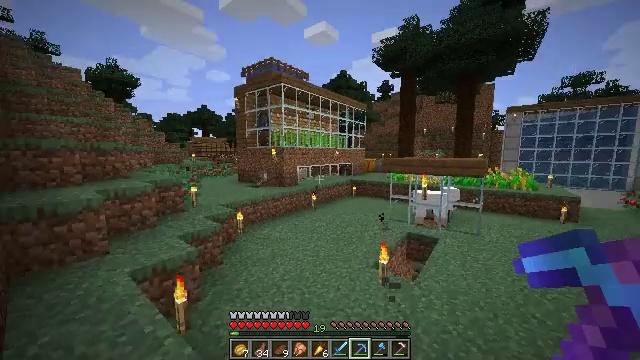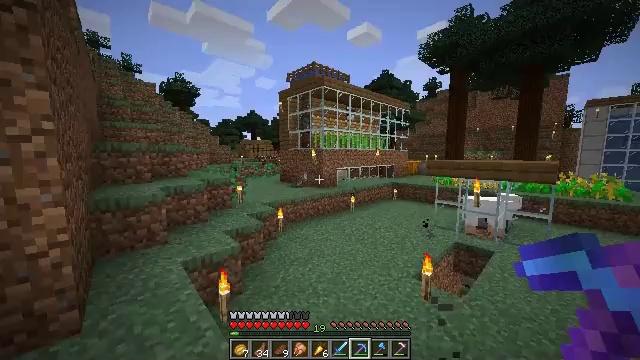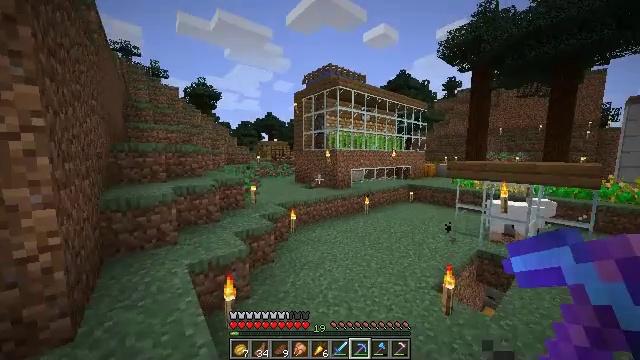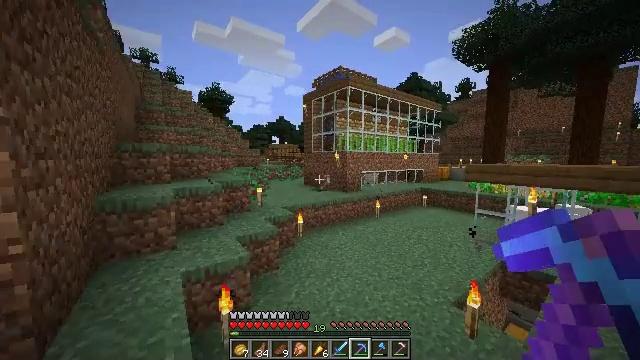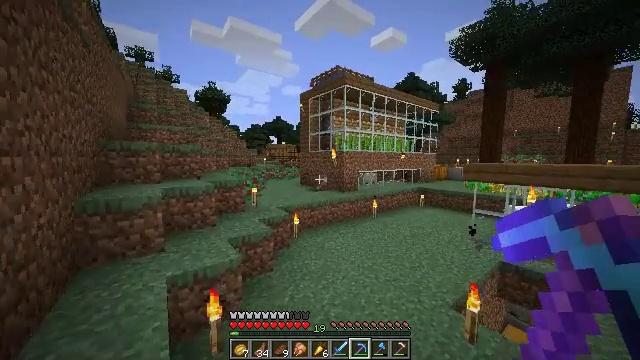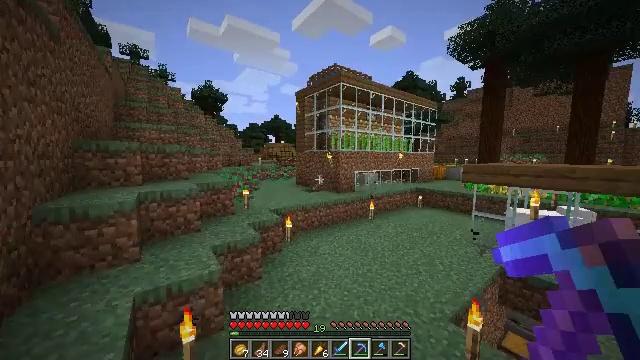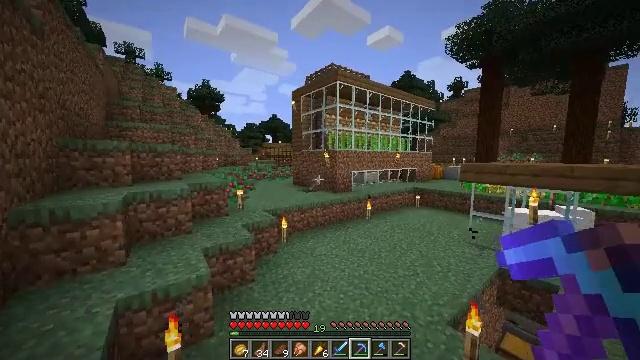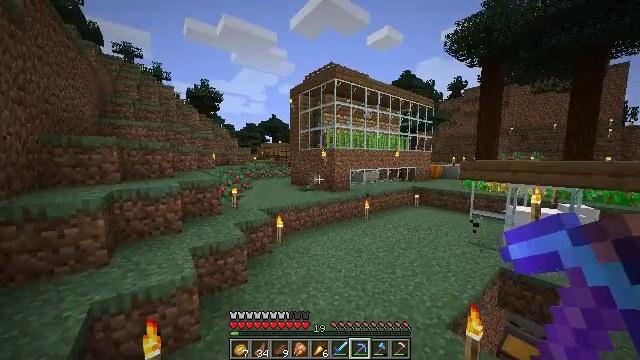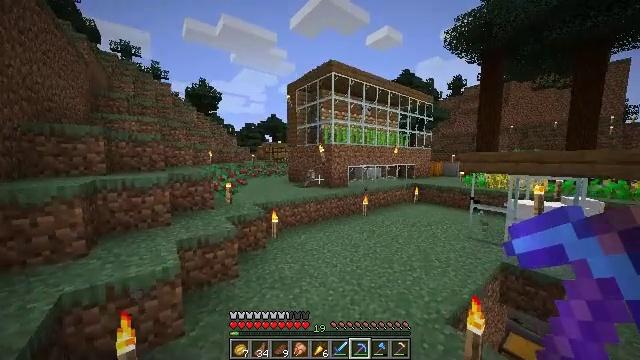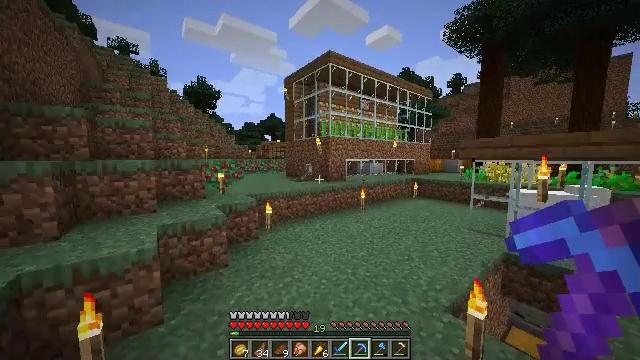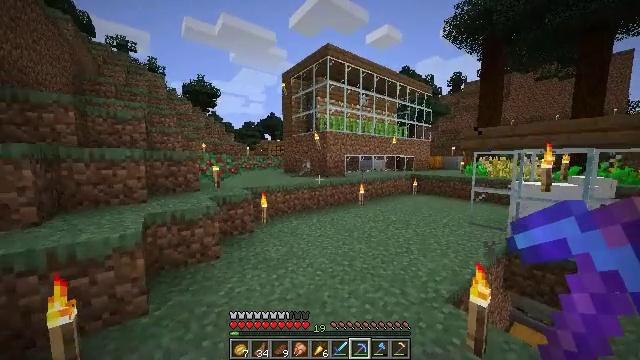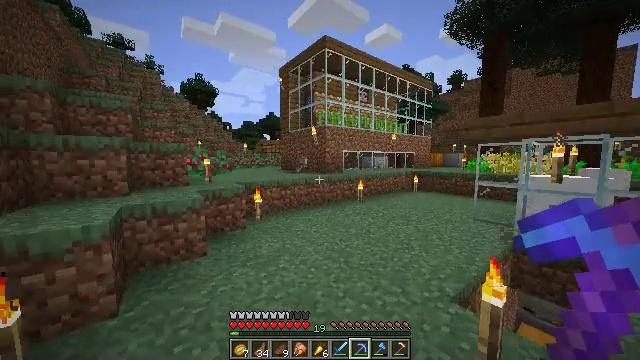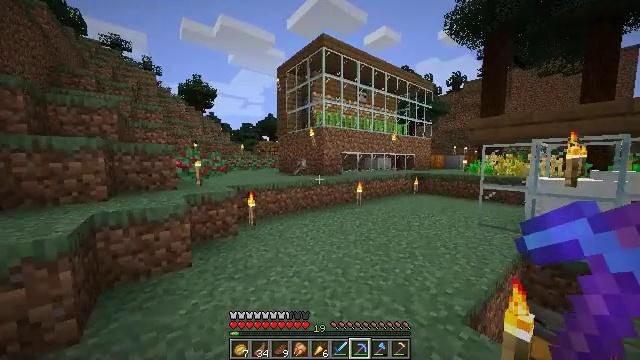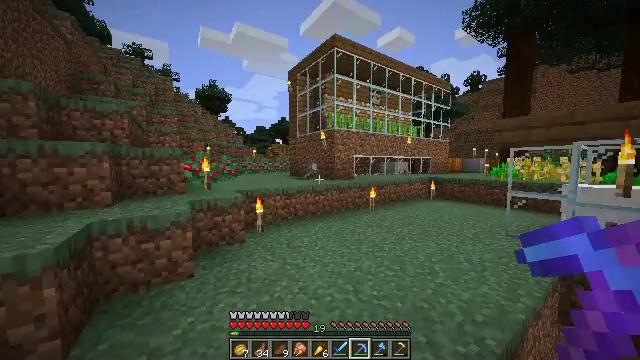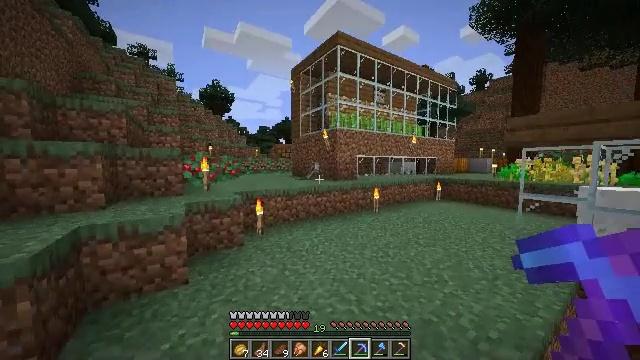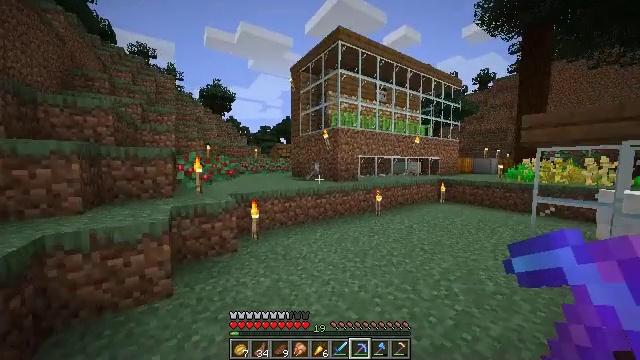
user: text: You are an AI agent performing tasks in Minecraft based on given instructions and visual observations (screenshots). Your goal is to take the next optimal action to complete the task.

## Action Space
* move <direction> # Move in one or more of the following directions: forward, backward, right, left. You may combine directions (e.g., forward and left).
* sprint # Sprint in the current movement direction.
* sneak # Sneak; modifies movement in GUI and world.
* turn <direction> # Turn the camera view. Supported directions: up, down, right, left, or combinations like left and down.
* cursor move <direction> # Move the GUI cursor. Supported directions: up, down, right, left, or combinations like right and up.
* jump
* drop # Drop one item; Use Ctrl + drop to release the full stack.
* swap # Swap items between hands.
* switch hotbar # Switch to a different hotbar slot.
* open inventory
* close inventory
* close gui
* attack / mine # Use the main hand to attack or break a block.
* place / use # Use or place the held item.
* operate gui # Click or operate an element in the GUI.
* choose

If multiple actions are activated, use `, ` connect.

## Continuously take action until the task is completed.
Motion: motion action
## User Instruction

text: Collect wheat crops.
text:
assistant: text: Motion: move forward, turn left
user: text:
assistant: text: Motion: move forward, turn left
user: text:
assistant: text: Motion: move forward, turn left
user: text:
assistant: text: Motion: move forward and move right
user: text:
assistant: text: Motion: move forward and move right
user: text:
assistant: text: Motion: move forward and move right
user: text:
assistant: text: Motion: move forward and move right, sprint
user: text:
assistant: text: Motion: move forward and move right, sprint
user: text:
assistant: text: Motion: move forward, sprint
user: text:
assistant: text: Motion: move forward
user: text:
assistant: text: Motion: move forward
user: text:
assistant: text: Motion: move forward
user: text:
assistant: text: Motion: move forward, turn left
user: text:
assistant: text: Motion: move forward
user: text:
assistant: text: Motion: move forward
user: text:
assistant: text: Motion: move forward, sprint, turn left
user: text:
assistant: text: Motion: move forward, sprint, turn left
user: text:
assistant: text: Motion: move forward, sprint, turn left
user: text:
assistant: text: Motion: move forward, sprint
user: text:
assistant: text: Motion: move forward, turn left
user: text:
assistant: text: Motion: move forward, turn left
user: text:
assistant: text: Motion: move forward and move right, turn left
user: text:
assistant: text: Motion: move forward and move right, turn left
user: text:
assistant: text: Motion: move forward and move right, turn left
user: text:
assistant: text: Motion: move forward and move right, turn left
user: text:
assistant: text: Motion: move forward, turn left
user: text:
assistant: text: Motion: move forward
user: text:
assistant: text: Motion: move forward
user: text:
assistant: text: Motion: move forward, jump
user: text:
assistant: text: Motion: move forward, jump